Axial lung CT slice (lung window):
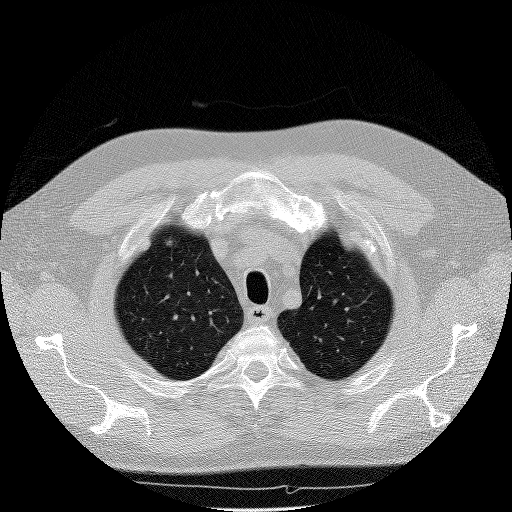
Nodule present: no